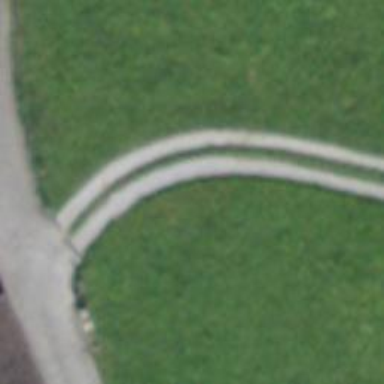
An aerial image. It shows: Track with grade2 tracktype.